【题型】填空题　【知识点】解析几何　【难度】easy
过双曲线 $\frac{x^2}{9} - \frac{y^2}{16} = 1$ 的左焦点 $F$ 作圆 $x^2 + y^2 = 9$ 的切线，切点为 $M$. 延长切线
交双曲线的右支于点 $P$，$O$ 为坐标原点，点 $T$ 为线段 $FP$ 的中点，则 $|OT| = \_\_\_\_\_\_$.
【解答】
【答案】5

【分析】根据双曲线的定义，中位线的性质，可转化为 $|OT| - |MT| = |FM| - 3$，根据勾股定理计算 $|FM| = 4$，
然后利用 $|OT| - |MT| = 1$ 及 $|OT|^2 = |MT|^2 + |OM|^2$ 解方程求解即可.

【详解】如图,

取双曲线右焦点 $F'$，连接 $PF'$，由题知，$a = 3, b = 4$，所以 $c = 5$，

因为 $O$ 为 $FF'$，$T$ 为 $PF$ 的中点，所以 $TO$ 为 $\triangle PFF'$ 的中位线，

可得 $|OT| = \frac{1}{2}|PF'|, |FT| = \frac{1}{2}|PF|$. 又 $|MT| = |FT| - |FM| = \frac{1}{2}|PF| - |FM|$,

所以 $|OT| - |MT| = \frac{1}{2}(|PF'| - |PF|) + |FM| = |FM| - 3$,

又 $a = 3, |FM| = \sqrt{|OF|^2 - 3^2} = 4$，所以 $|OT| - |MT| = 1$，又 $|OT|^2 = |MT|^2 + |OM|^2$,

所以 $|OT|^2 = (|OT| - 1)^2 + 9$，解得 $|OT| = 5$.

故答案为：5
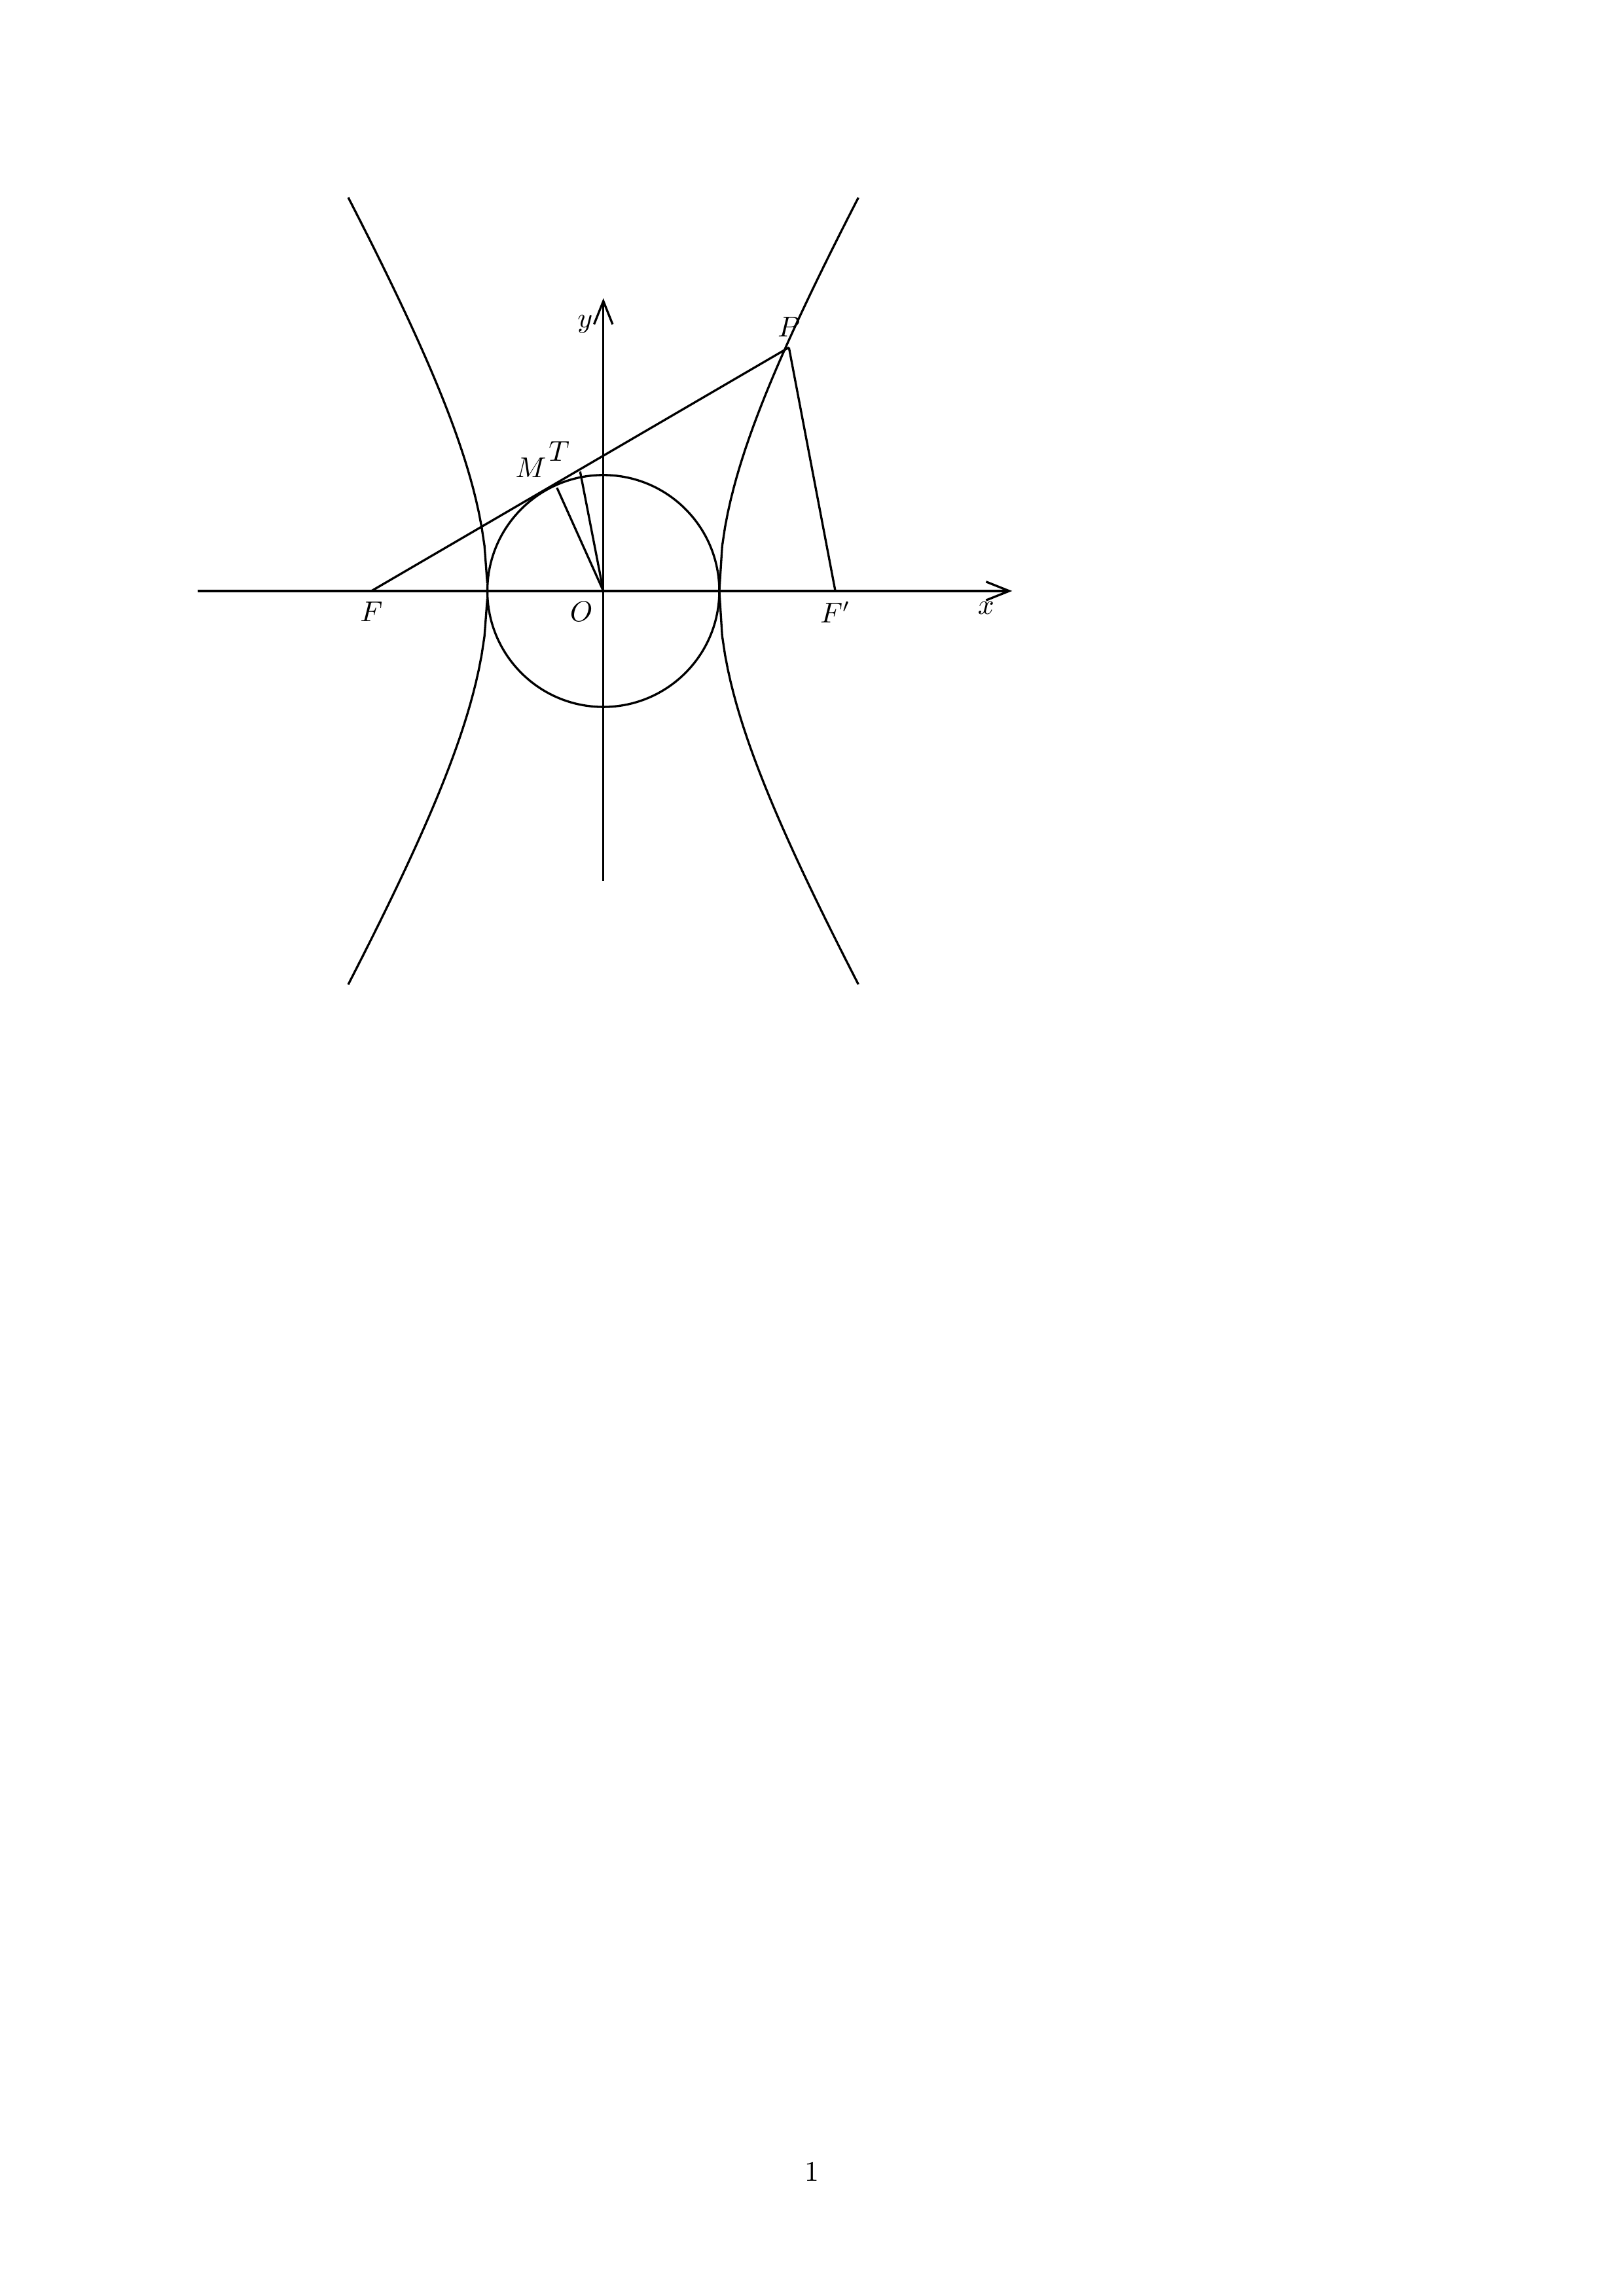